Field crop: maize
Growth stage: 2
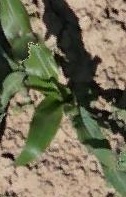
Species: maize